Question: In Intellij IDEA is there a way to enable <URL>?
Currently when pressing IntelliJ uses the multicursor feature, which always results in me having an aditional cursor somewhere where I don't want it.

The middle mouse button (hold and drag) does exactly what I want, I just wished I could remap it to the Alt key
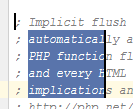
Answer: In set
'Create Rectangular Selection on Mouse Drag' to ' Click' (clears old cursors)
Note that it should be instead of , and if you like you could set
'Add Rectangular Selection on Mouse Drag' to ' | Click' (keeps old cursors)